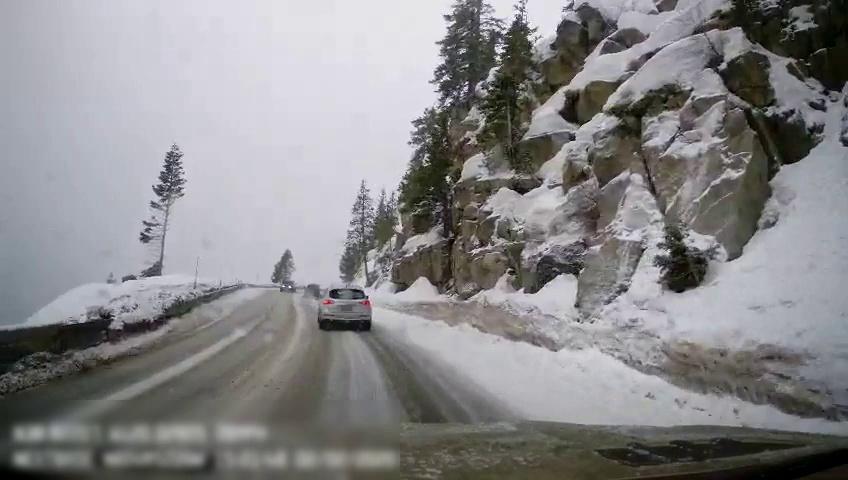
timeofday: Day
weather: Snowy
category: Drivable Space
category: Vehicles | SUV
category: Vehicles | Car
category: Vehicles | SUV